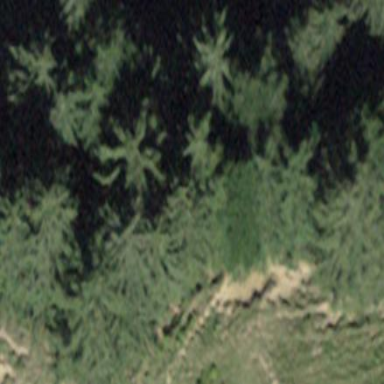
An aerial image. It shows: Forest area.